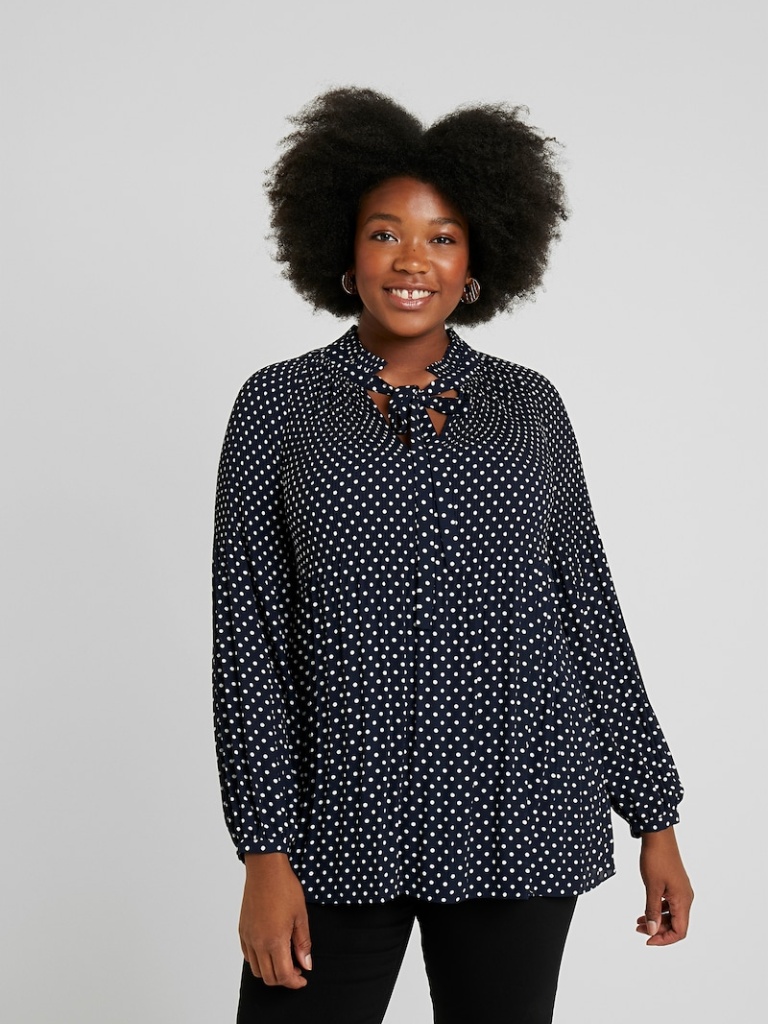
cotton loose a long-sleeved with the sleeves down hip length Untucked high blouse